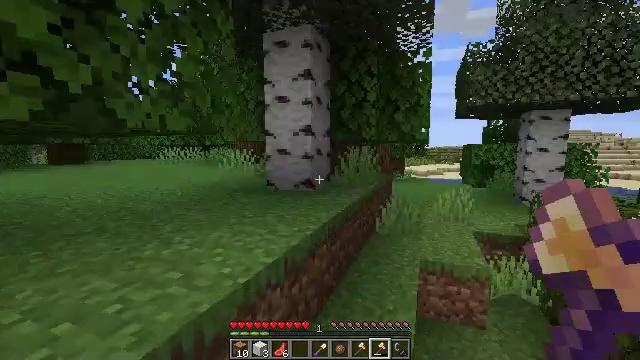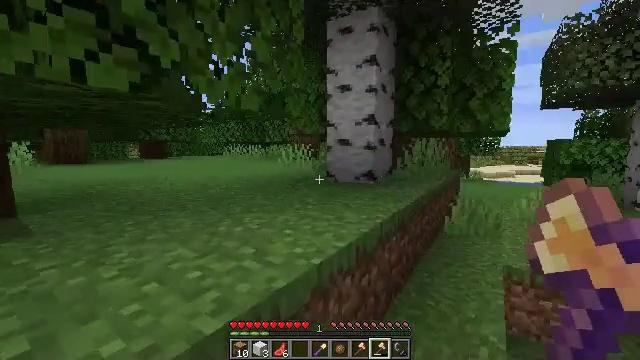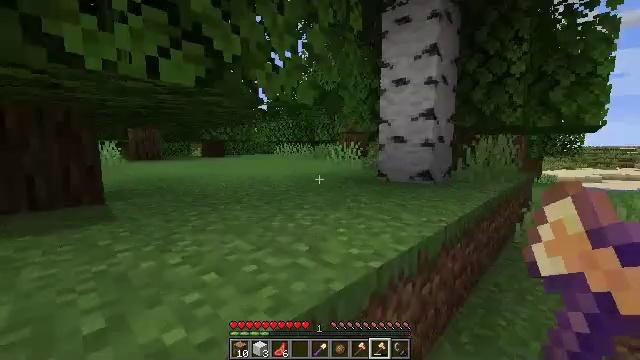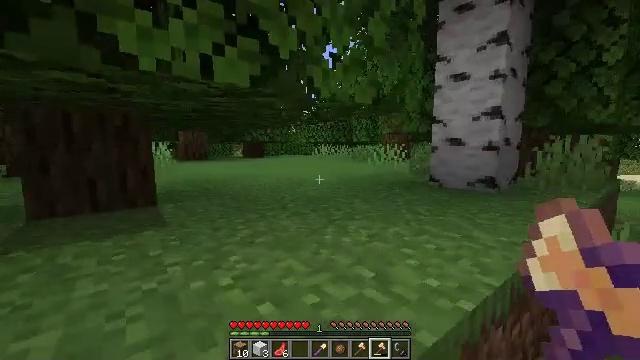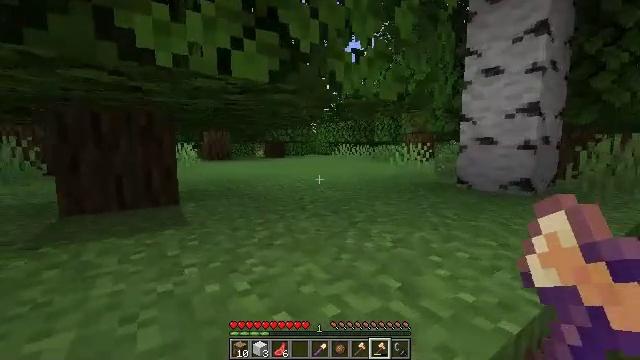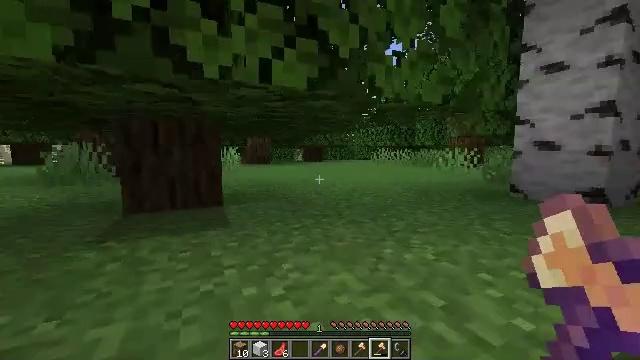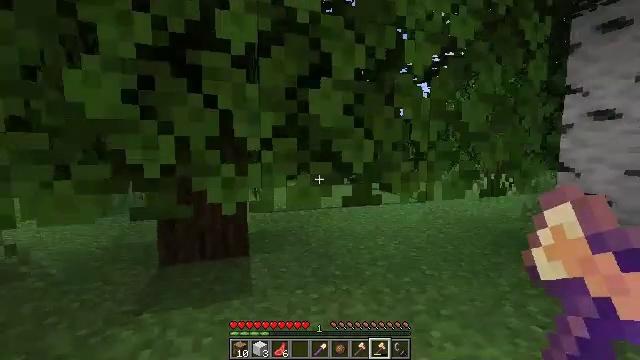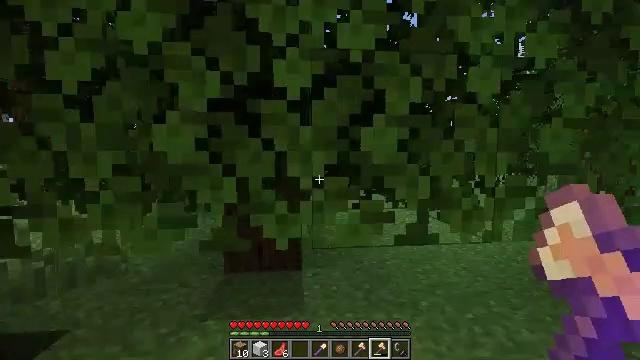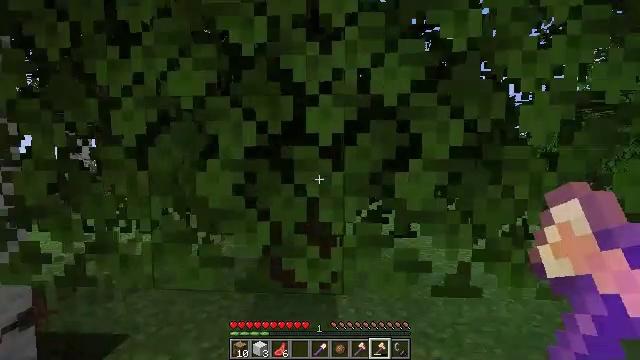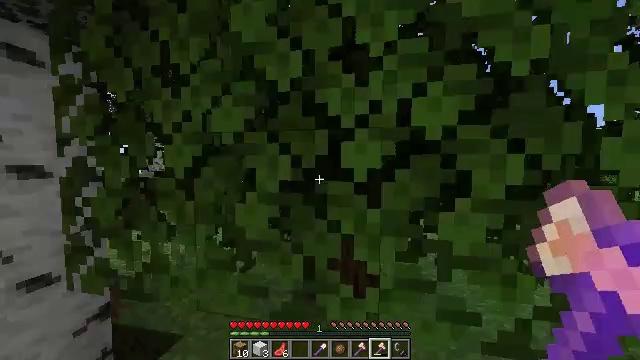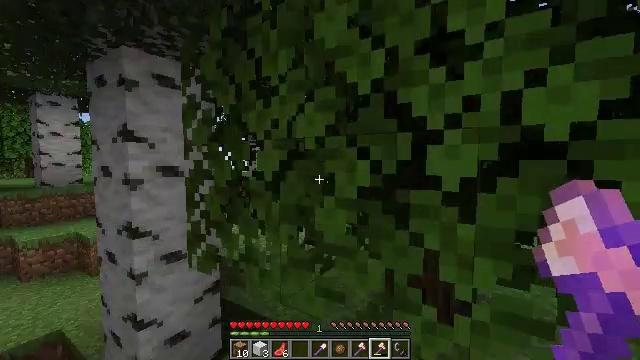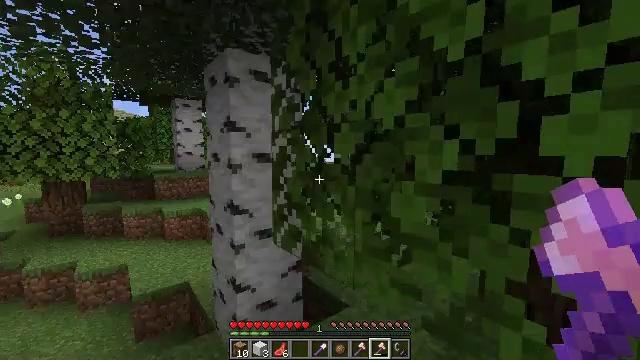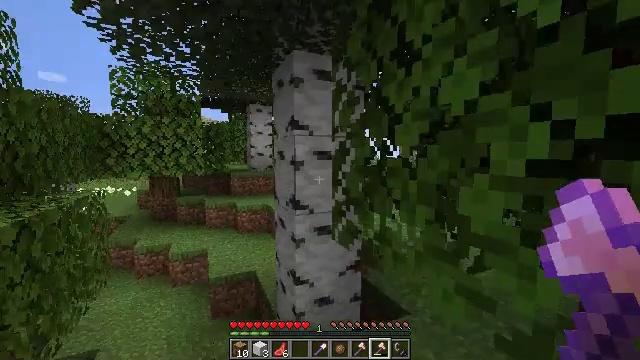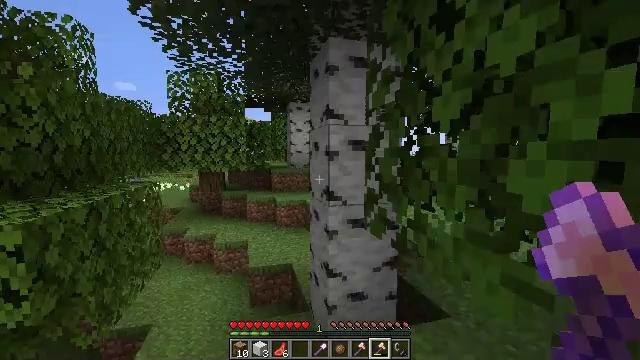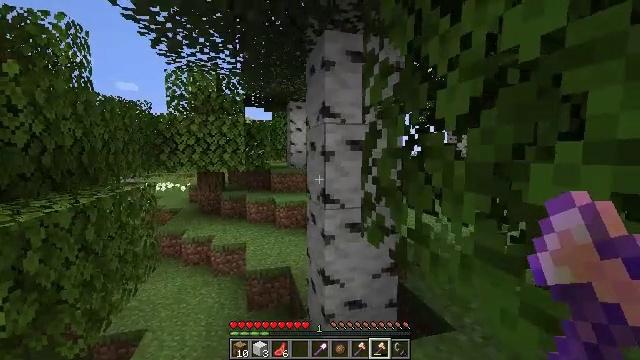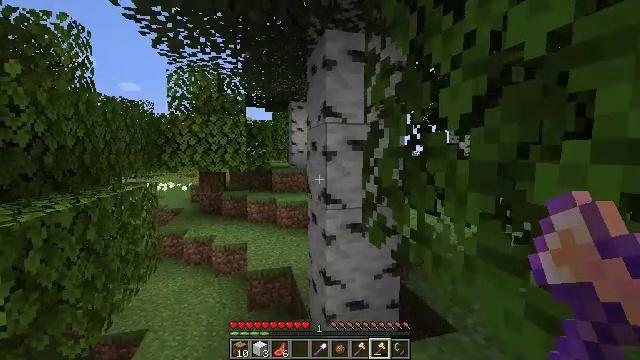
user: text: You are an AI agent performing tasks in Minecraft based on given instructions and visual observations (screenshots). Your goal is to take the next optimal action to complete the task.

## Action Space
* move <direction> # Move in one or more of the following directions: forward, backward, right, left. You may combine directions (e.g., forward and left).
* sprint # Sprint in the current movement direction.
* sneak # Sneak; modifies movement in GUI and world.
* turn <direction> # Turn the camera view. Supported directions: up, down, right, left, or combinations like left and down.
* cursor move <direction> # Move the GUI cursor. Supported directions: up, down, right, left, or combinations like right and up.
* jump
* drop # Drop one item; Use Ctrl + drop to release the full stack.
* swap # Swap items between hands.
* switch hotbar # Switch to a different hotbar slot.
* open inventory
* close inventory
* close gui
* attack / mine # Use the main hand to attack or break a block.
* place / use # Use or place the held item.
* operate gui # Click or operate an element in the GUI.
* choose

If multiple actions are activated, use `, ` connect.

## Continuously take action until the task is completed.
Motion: motion action
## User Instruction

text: Hunt a sheep.
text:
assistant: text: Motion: move forward and move left, turn left
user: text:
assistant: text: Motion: move forward and move left, turn left
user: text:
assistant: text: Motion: move forward and move left, turn left
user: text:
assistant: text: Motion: move forward, turn left
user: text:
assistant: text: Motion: move forward, turn left, jump
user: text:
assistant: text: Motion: move forward, turn left, jump
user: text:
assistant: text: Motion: move forward, turn left, jump
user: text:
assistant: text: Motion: move forward, turn left, jump
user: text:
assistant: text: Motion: move forward, turn left, jump
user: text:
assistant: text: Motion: move forward, turn left
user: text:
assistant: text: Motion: move forward, turn left and down
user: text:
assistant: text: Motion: move forward, turn left
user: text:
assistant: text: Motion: move forward, turn left
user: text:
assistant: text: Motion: move forward
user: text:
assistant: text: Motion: move forward
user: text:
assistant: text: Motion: move forward
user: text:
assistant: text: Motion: move forward
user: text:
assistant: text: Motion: move forward
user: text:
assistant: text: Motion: move forward, turn right
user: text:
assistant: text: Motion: move forward
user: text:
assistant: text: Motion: move forward
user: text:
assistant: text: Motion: move forward, turn right
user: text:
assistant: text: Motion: move forward, turn right
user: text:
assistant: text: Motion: move forward, turn right
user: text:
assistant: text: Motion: move forward, turn right
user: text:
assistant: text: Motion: move forward, turn right
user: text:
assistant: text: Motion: move forward, turn right
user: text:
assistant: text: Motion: move forward
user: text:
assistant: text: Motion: move forward
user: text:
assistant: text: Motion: move forward, turn left and down